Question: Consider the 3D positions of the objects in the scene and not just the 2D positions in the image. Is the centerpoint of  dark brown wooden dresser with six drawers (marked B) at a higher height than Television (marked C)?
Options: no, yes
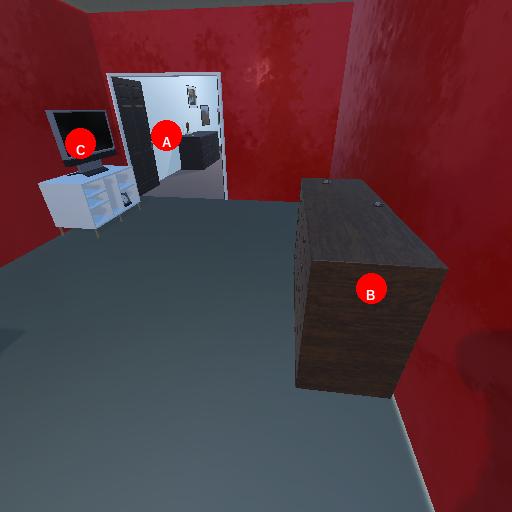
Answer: no